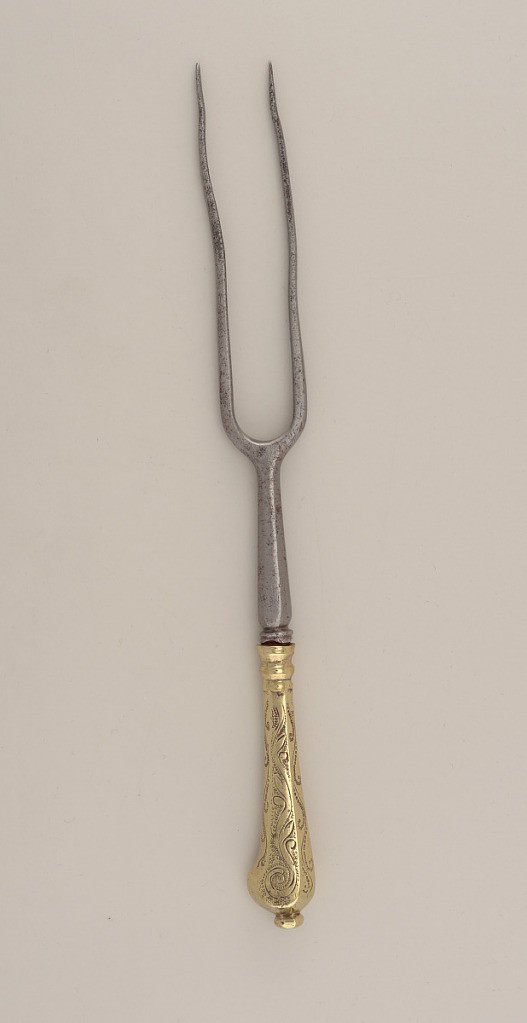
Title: Large Two Tined Serving Fork with Brass Handle
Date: late 17th century
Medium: steel, brass
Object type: fork
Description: Two long curving tines, rounded shoulder, elongated facetted neck. Hexagonal, pistol-shaped handle tapered with baluster joint at bolster. Handle facets engraved and punched with foliate scrolls and dots. Hexagonal knop at terminal of handle.